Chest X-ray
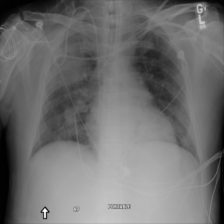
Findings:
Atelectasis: negative
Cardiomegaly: negative
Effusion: negative
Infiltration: positive
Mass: negative
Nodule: positive
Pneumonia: negative
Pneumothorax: negative
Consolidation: positive
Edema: negative
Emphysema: negative
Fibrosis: negative
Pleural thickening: negative
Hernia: negative